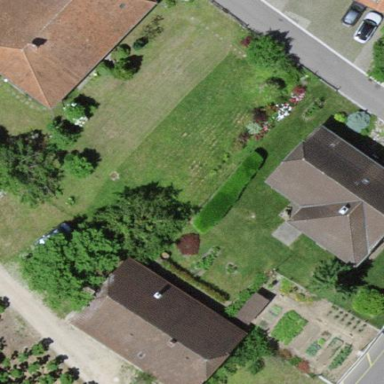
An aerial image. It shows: Farmyard area.